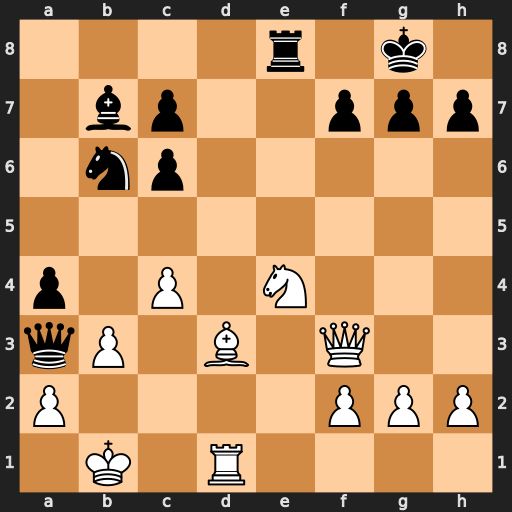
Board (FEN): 4r1k1/1bp2ppp/1np5/8/p1P1N3/qP1B1Q2/P4PPP/1K1R4
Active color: w
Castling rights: -
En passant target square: -
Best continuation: Ng5 Qe7 Bxh7+